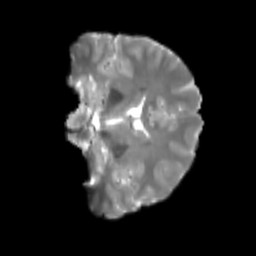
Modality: T2w
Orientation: coronal
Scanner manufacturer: siemens
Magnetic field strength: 3 T
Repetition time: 4 s
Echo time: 0.0594 s